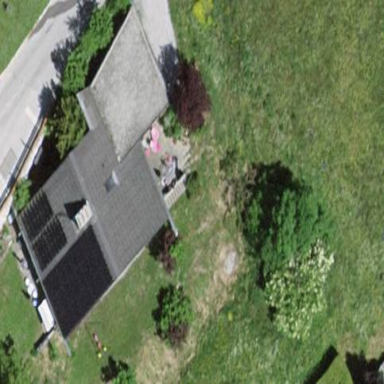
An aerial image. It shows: Simple and straightforward house.